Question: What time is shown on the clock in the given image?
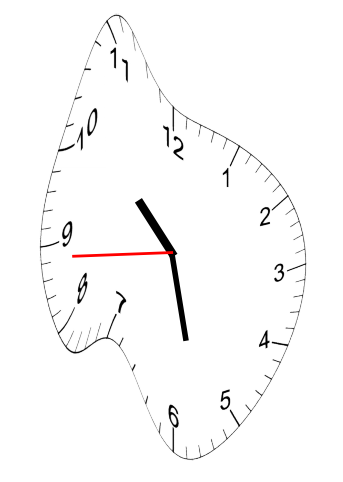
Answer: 10:27:44